Question: I have managed to apply 'gmaps4rails' in my application
I have a 'map' action like this:
'''
def map
@family = Family.all.to_gmaps4rails do |family,marker|
marker.infowindow render_to_string(:partial => "/layouts/info", :locals => { :family => family})
end
end
'''
in my :
'''
<h5><%=family.location%></h5>
<%=link_to "View Details","#myModal",class: "btn btn-success",data: {toggle: "modal"} %>
<div id="myModal" class="modal hide fade" tabindex="-1" role="dialog" aria-labelledby="myModalLabel" aria-hidden="true">
<div class="modal-header">
<button type="button" class="close" data-dismiss="modal" aria-hidden="true">x</button>
<h3 id="myModalLabel" style="color:#9D5641;margin-top:10px;">Family Details</h3>
<h5>Family ID : <%=family.famid%></h5>
</div>
<div class="modal-body">
<%= family.persons.count %>
<table class="table table-hover">
<tr>
<th>Name</th>
<th>Mobile No.</th>
<th>Photo</th>
</tr>
<% family.persons.each do |person| %>
<tr>
<td><%=person.name%></td>
<td><%=person.mobnum%></td>
<td><%=person.photo%></td>
</tr>
<%end%>
</table>
</div>
<div class="modal-footer">
<h5><%=link_to "Veiw Full Details", {controller: :managedb ,action: :details, famid: family.famid} %></h5>
</div>
</div>
'''
The bootstrap's modal is rendered fine but with a glitch. It looks like this:

'grey'.
I guess this is happening I'm rendering the 'modal' in the 'infowindow' partial. That is why it's css properties are that of the 'infowindow'. How do I make it work as normal 'modal'.
I can remove the 'background-color' which we get once the modal is activated by adding:
> .modal-backdrop {background: none;}
to my css file.
But the **modal is not 'clickable'. I cannot click on the links in it and so on.How to fix this?
'''
def map
@family = Family.all.to_gmaps4rails do |family,marker|
@fam=family
marker.infowindow render_to_string(:partial => "/layouts/map", :locals => { :family => family})
end
end
'''
'''
<h5><%=family.location%></h5>
<%=link_to "View Details","#myModal",class: "btn btn-success",data: {toggle: "modal"} %>
'''
'''
<div class="container">
<div class="row">
<%= gmaps4rails(@family) %>
<!-- Modal -->
<div id="myModal" class="modal hide fade" tabindex="-1" role="dialog" aria-labelledby="myModalLabel" aria-hidden="true">
<div class="modal-header">
<button type="button" class="close" data-dismiss="modal" aria-hidden="true">x</button>
<h3 id="myModalLabel" style="color:#9D5641;margin-top:10px;">Family Details</h3>
<h5>Family ID : <%=@fam.famid%></h5>
</div>
<div class="modal-body">
<table class="table table-hover">
<tr>
<th>Name</th>
<th>Mobile No.</th>
<th>Photo</th>
</tr>
<% @fam.persons.each do |person| %>
<tr>
<td><%=person.name%></td>
<td><%=person.mobnum%></td>
<td><%=person.photo%></td>
</tr>
<%end%>
</table>
</div>
<div class="modal-footer">
<h5><%=link_to "Veiw Full Details", {controller: :managedb ,action: :details, famid: @fam.famid} %></h5>
</div>
</div>
</div>
'''
Now 'modal' but it only has the last 'family' in '@fam' variable.
'family id'
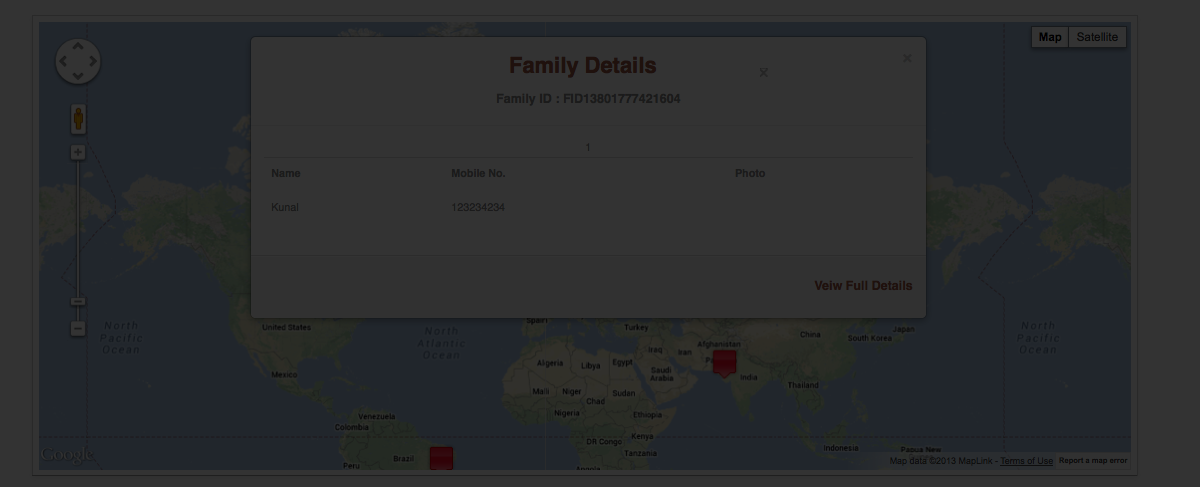
Answer: Finally I did it with the first method.
Altered few css properties of 'modal'
'''
.modal-backdrop {background: none;z-index:-1;}
'''
and
'''
#myModal {z-index:1;}
'''
Now all the elements in the modal are clickable like a normal bootstrap-modal.